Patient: sex M, age 42
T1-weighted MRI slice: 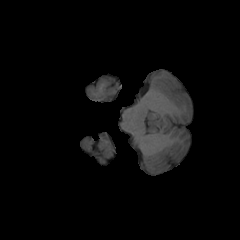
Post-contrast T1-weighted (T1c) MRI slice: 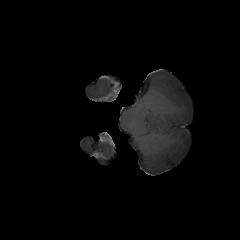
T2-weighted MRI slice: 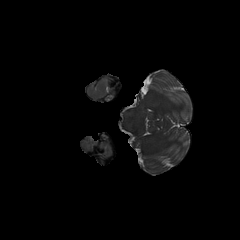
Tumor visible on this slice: no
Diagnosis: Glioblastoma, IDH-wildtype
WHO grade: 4